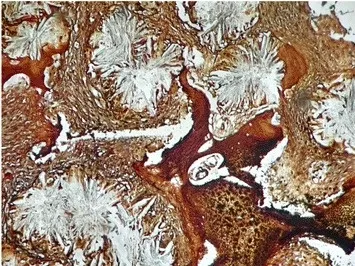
Medullar fibrosis (special trichrome stain, original magnification x 200).
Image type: pathology (immunostaining)